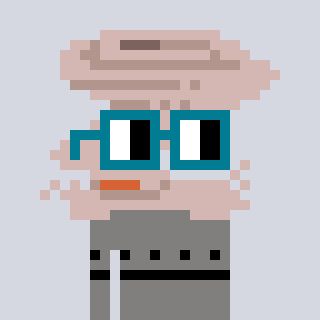
a pixel art character with square dark green glasses, a tornado-shaped head and a bluegrey-colored body on a cool background